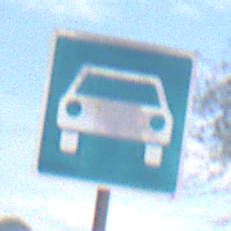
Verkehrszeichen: Kraftfahrstrasse
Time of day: Midday
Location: Outdoor (RoadRail)
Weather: PartlyCloudy
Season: NotSpecified
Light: Natural